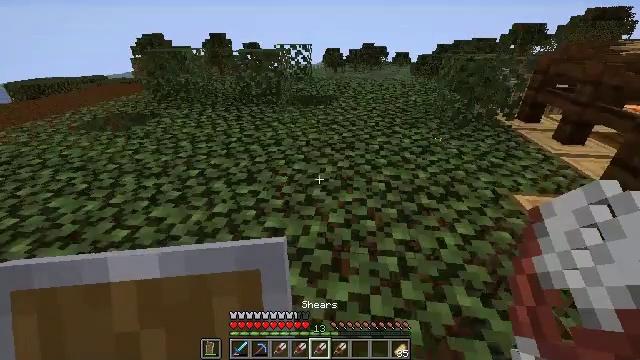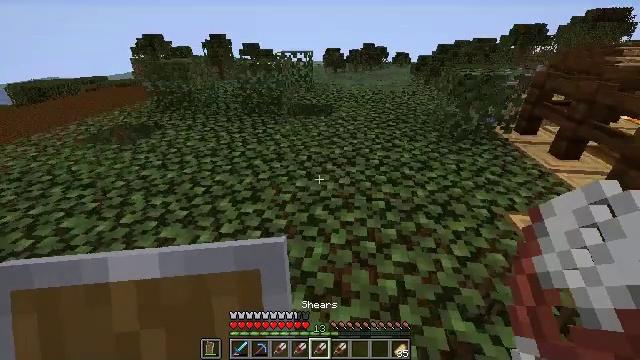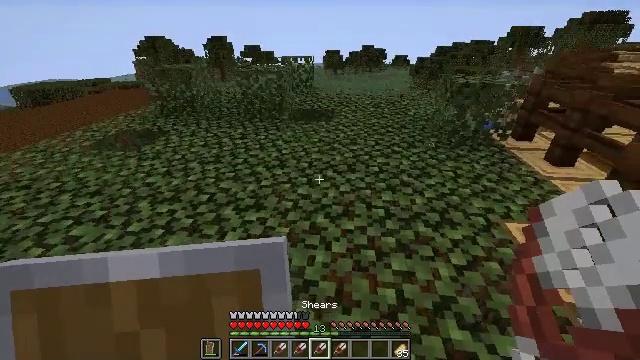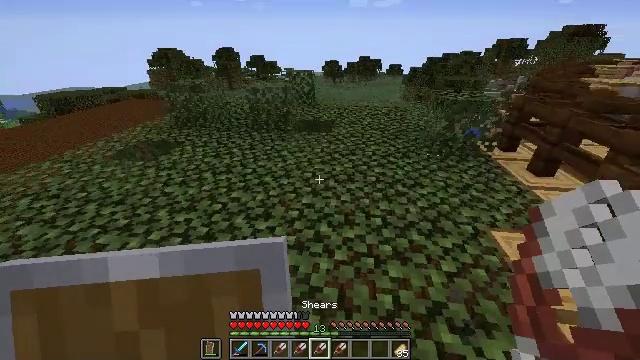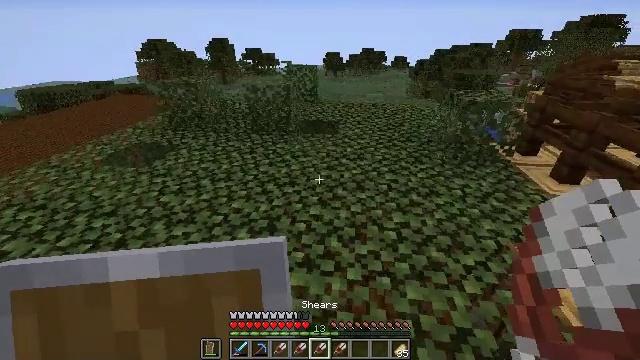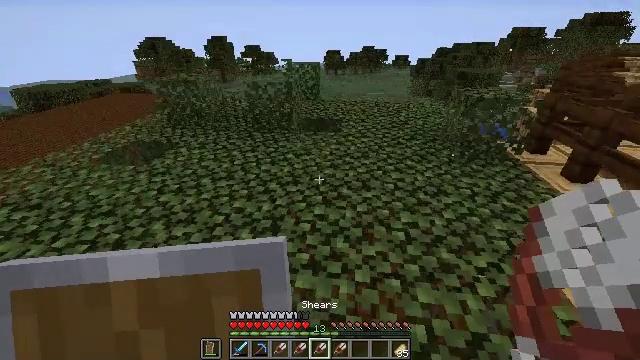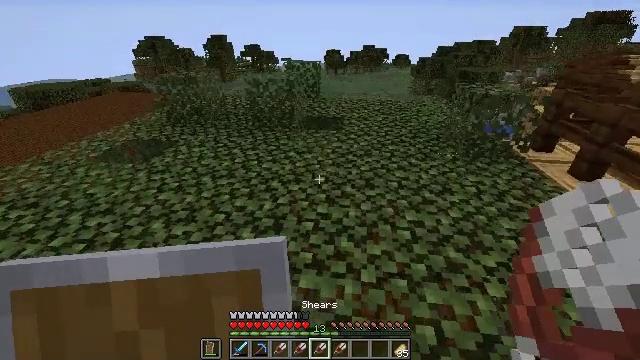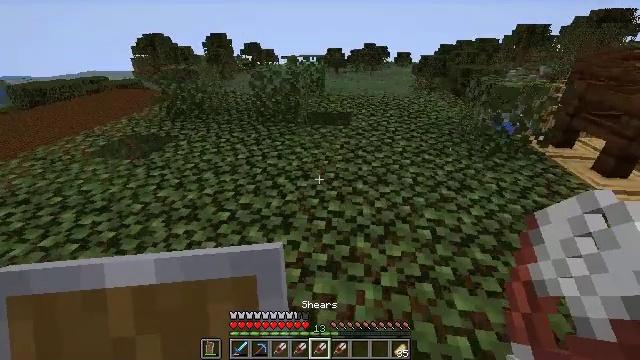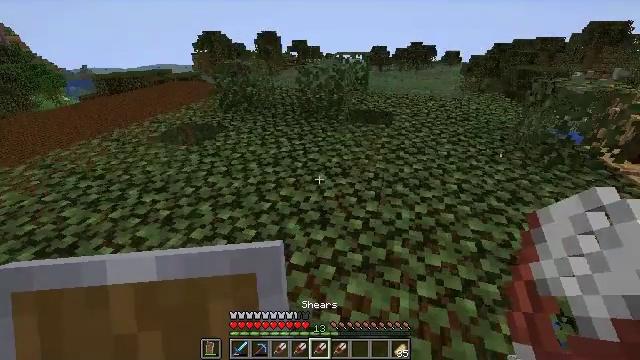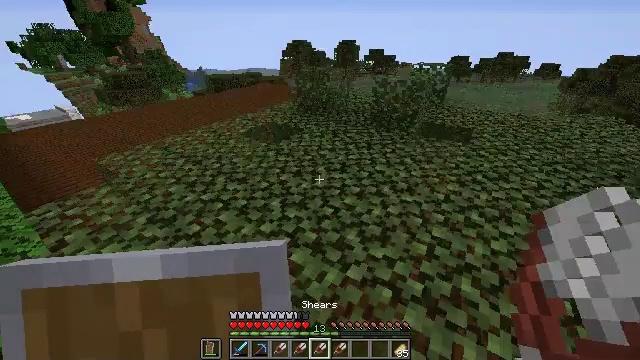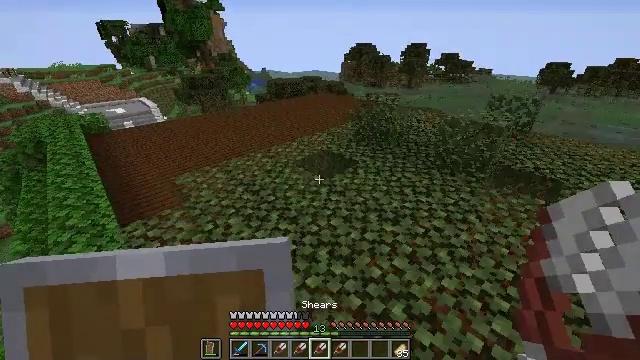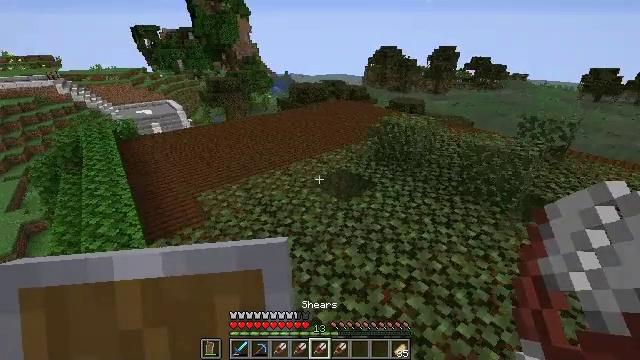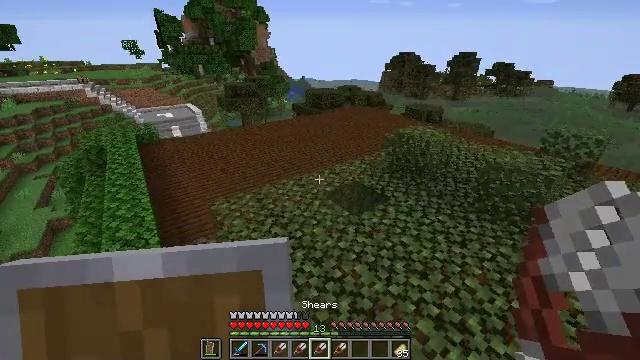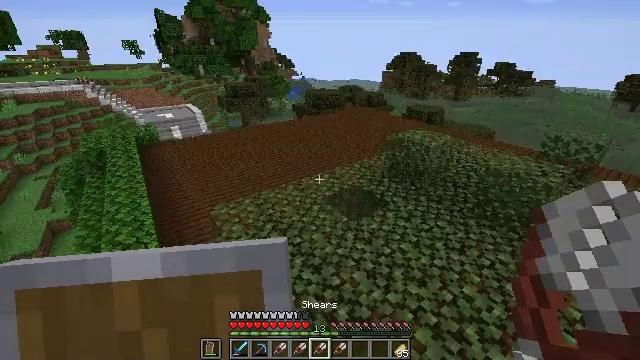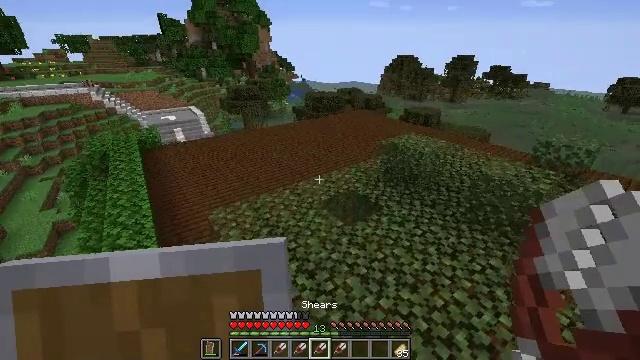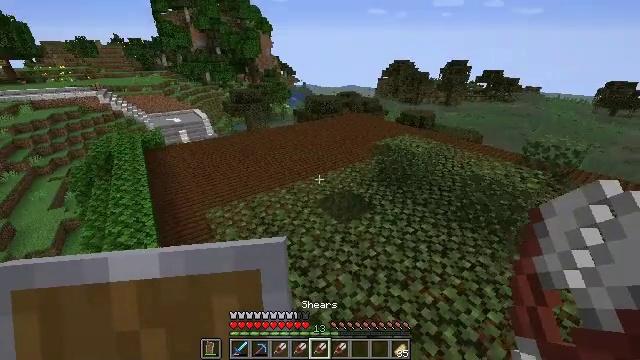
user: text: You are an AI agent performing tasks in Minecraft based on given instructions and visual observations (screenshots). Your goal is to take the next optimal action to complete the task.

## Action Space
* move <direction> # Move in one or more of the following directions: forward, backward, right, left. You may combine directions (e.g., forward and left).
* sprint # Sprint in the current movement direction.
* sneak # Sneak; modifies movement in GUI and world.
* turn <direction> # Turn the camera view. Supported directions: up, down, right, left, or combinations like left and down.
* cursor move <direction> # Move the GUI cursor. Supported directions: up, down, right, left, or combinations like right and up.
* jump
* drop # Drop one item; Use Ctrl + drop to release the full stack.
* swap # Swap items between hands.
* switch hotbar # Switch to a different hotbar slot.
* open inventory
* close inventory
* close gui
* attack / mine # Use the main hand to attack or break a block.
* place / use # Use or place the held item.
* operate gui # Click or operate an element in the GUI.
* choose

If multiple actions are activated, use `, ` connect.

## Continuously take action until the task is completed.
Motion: motion action
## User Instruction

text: Remove birch leaves from trees.
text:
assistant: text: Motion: move forward and move left, jump
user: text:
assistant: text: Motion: move forward and move left, jump
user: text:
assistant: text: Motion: move forward and move left, jump
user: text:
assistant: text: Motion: move forward and move left, jump
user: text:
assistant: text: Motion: move forward and move left, jump
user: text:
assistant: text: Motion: move forward and move left, jump
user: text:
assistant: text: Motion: move forward and move left, jump
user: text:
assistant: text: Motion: move forward and move left, turn left and down, jump
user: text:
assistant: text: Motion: move left, turn left, jump
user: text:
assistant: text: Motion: move right, turn left and up
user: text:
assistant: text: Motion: move right, turn left
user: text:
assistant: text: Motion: move right, turn left and up
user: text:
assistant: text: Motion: move right
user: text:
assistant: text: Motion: move right
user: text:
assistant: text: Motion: move right
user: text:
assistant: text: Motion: move right
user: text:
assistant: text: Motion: move right
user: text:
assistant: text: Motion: move forward and move right
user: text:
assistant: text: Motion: move forward and move right
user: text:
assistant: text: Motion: move right
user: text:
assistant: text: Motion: move right
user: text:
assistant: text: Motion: move right
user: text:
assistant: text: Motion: no_op
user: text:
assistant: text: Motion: no_op
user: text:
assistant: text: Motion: no_op
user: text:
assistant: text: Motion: turn right and up
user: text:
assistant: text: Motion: move forward, turn right
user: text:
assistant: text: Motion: move forward, turn right
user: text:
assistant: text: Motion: move forward
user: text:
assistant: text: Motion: move forward